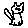
Label: cat